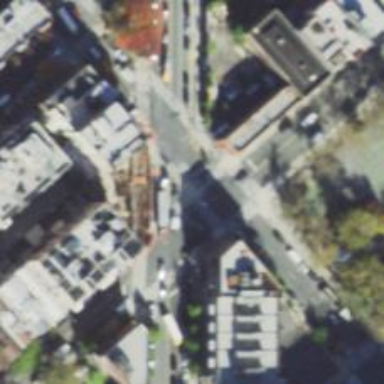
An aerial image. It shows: Footway that serves as traffic island.